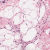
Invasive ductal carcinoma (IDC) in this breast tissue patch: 0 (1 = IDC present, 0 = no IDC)